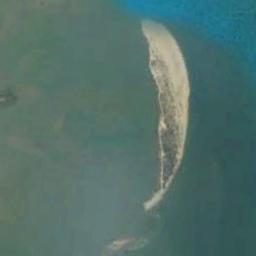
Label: island